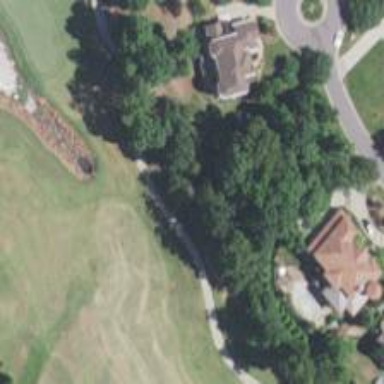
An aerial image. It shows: Service road used as golf cart path.